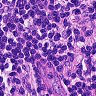
Metastatic tissue present: no